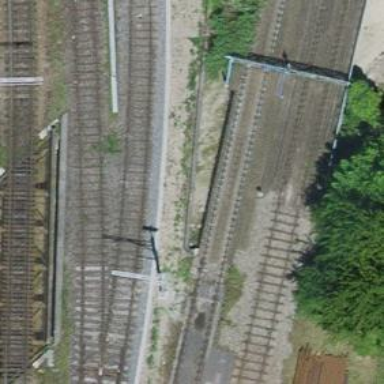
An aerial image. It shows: Single-track electrified rail service spur with contact line.